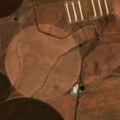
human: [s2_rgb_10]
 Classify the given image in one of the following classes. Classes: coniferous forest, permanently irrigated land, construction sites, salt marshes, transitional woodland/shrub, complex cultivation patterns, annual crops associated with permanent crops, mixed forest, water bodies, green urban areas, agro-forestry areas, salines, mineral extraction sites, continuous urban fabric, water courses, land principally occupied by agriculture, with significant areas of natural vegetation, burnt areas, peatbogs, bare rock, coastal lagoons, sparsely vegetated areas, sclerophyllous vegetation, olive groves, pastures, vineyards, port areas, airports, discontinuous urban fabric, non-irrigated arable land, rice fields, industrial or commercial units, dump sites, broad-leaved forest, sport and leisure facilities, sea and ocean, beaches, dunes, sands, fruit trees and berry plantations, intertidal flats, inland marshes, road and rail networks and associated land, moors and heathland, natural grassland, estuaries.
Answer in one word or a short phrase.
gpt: non-irrigated arable land, permanently irrigated land